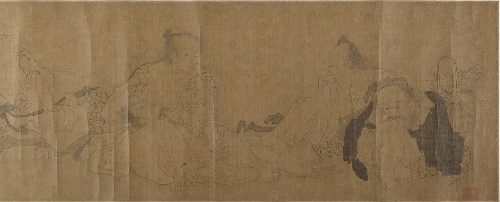
Artist: Unidentified artist|Li Gonglin
Artist bio: |Chinese, ca. 1041–1106
Object type: Handscroll
Classification: Paintings
Medium: Handscroll; ink on silk
Culture: China
Period: Ming dynasty (1368–1644) (?)
Dimensions: 13 3/8 × 85 in. (34 × 215.9 cm)
Department: Asian Art
Credit line: Rogers Fund, 1918
Accession year: 1918
Repository: Metropolitan Museum of Art, New York, NY